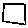
Label: square